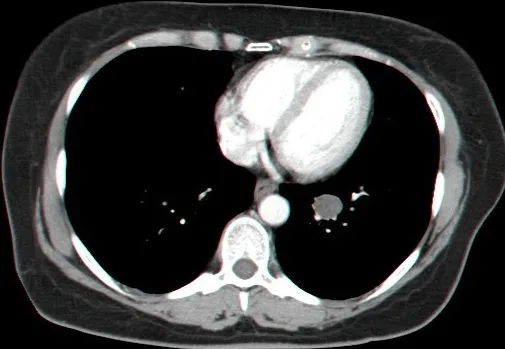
Axial contrast enhanced CT scan of the chest reveales the presence of a smooth edged 18 mm pulmonary lesion in the left inferior hilum.
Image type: radiology (ct)